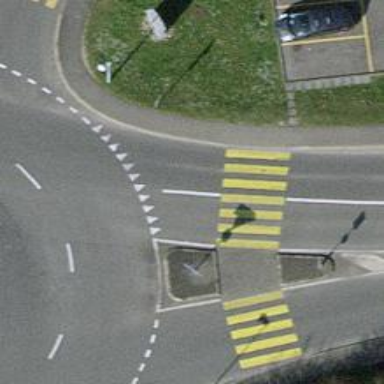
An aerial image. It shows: Zebra crossing. The crossing is uncontrolled and marked.